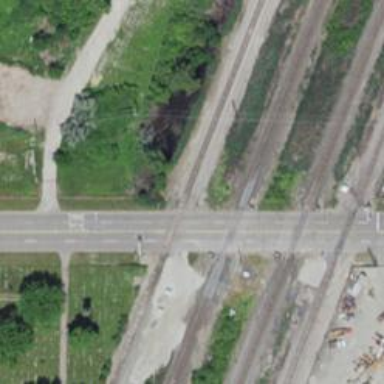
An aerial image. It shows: Level crossing with both lights and saltire in place.